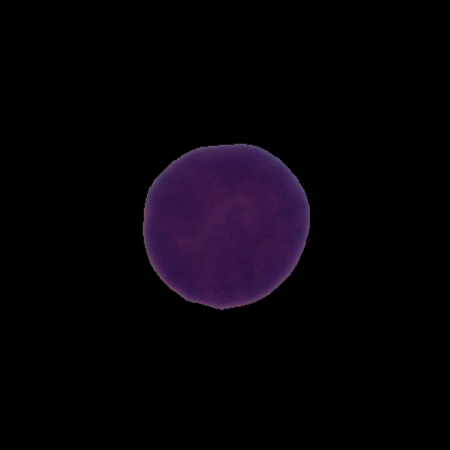
Label: healthy